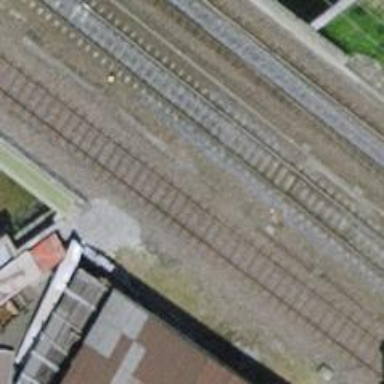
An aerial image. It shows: Bridge with electrified rail tracks and contact line.